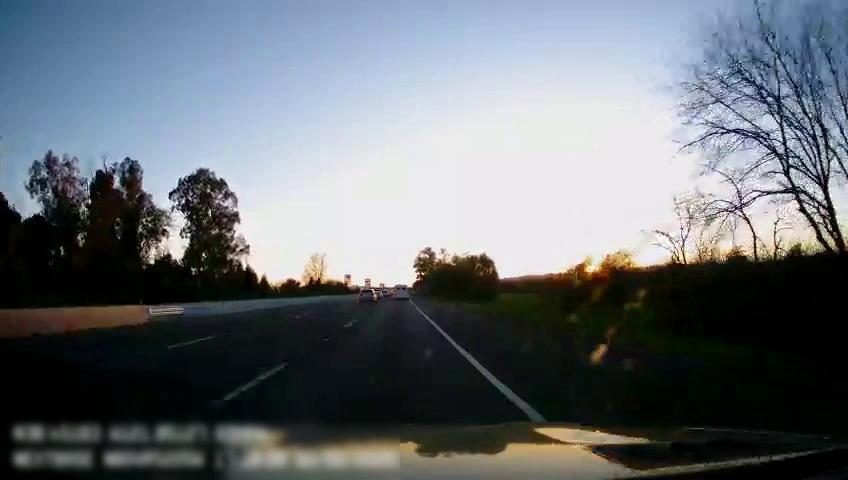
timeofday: Dusk/Dawn/Twilight
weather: Sunny
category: Drivable Space
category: Vehicles | Other LV
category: Vehicles | SUV
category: Lanes | Current Lane
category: Lanes | Alternate Lane
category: Lanes | Alternate Lane